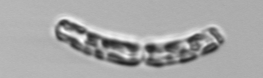
Label: Guinardia_striata